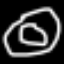
Label: donut